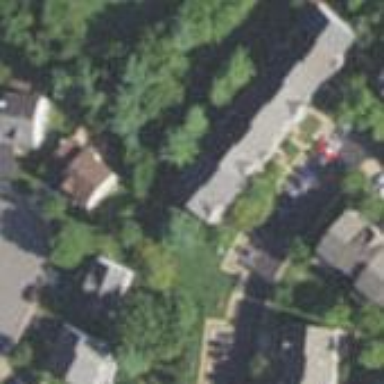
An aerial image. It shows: Terrace building.